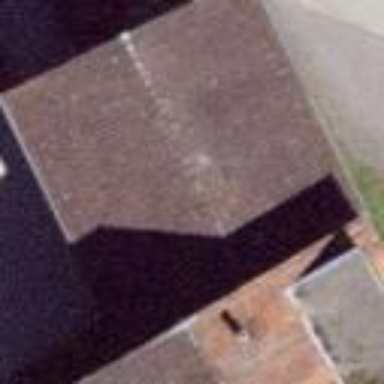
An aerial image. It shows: Garage.